Aerial crown-view tile of a tropical tree (Barro Colorado Island, Panama), acquired 20241014:
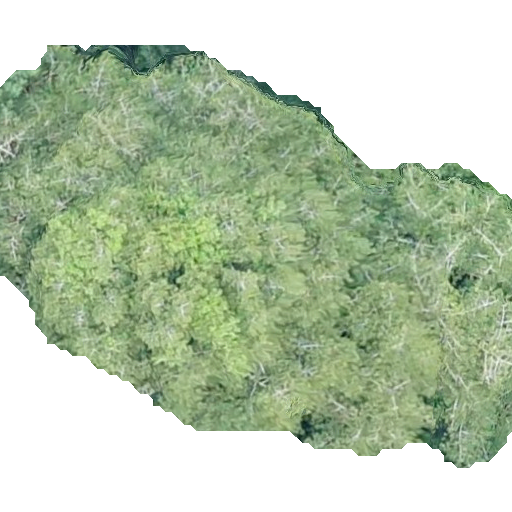
Species: Virola surinamensis
GBIF accepted scientific name: Virola surinamensis
Crown area: 262.894 m²